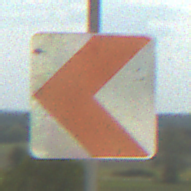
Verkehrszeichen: RichtungstafelnInKurvenKleinRechts
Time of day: MorningAfternoon
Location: Outdoor (Beach)
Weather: PartlyCloudy
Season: NotSpecified
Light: Natural